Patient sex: M
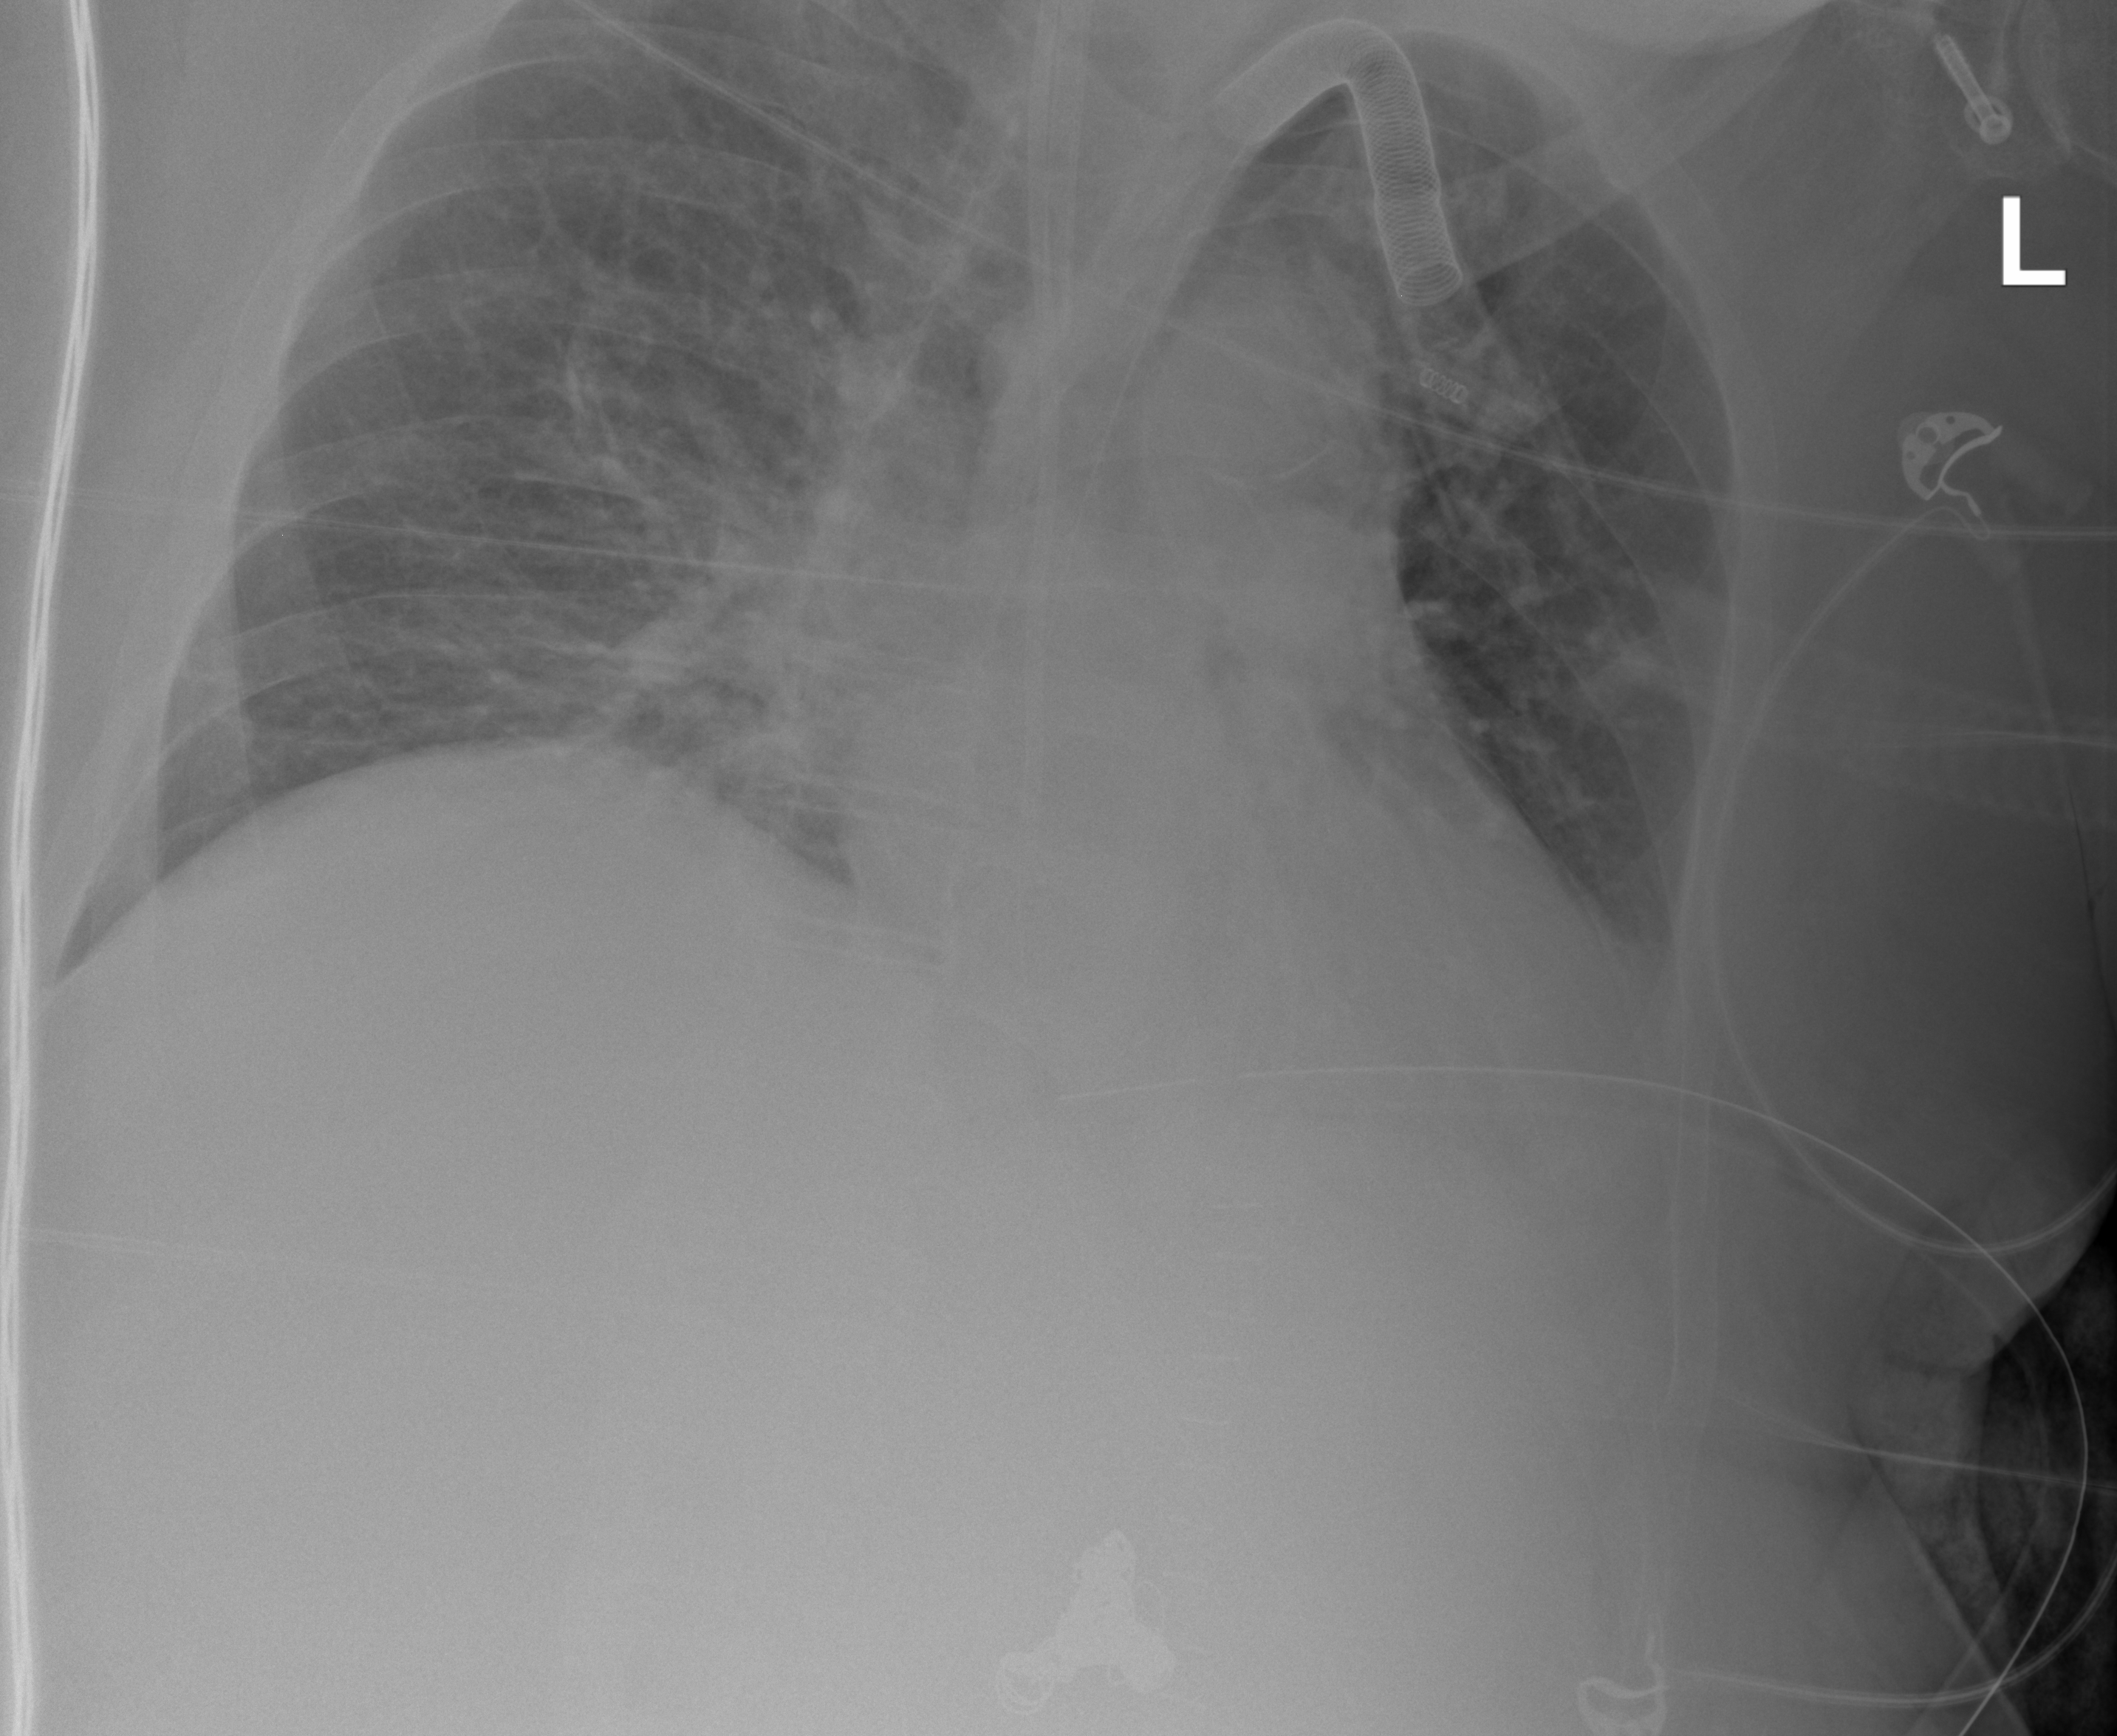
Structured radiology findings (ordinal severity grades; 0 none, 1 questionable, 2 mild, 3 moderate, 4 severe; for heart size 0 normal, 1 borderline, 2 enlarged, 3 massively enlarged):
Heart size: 2
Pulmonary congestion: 2
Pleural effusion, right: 0
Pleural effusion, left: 2
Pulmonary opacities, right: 2
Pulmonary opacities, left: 0
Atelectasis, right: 0
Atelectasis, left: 2